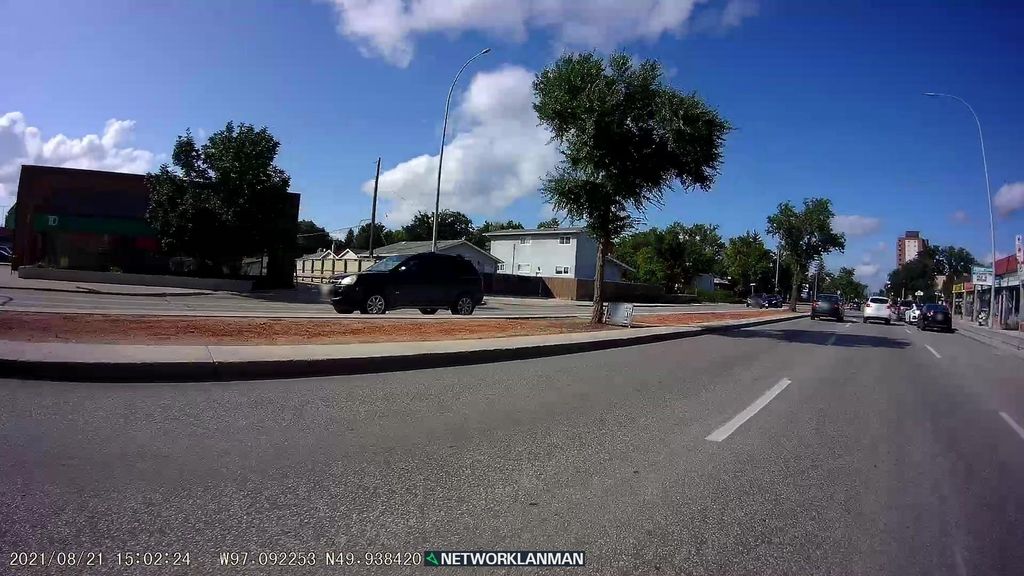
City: winnipeg